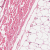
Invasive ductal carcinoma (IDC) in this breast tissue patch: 0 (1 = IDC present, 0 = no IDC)